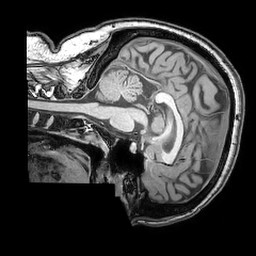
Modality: T1w
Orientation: sagittal
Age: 29
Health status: ill
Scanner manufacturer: philips
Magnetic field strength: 3 T
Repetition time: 0.007 s
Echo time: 0.0035 s